Interaction volume radius: 10 \u00c5
Interaction volume height: 20 \u00c5
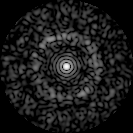
Disorder parameter: 0.8201